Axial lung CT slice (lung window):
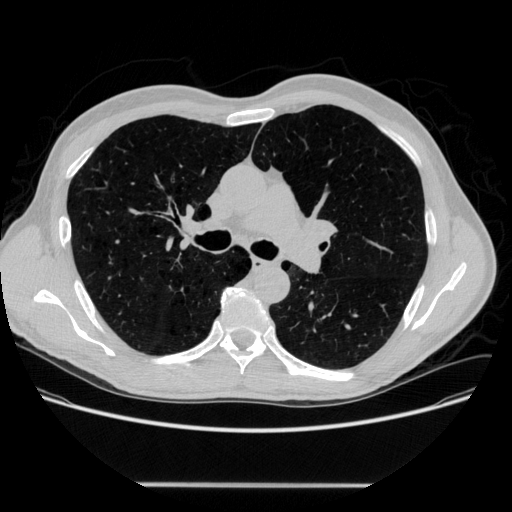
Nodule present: no